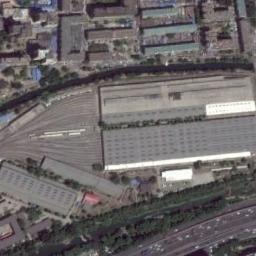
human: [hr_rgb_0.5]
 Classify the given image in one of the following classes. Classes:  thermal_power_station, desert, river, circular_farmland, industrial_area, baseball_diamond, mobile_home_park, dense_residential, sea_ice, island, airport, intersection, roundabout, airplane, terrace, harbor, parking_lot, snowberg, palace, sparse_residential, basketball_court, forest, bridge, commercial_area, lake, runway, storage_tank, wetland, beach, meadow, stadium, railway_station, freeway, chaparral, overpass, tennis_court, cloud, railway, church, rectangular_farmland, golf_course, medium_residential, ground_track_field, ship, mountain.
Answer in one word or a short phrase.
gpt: railway_station